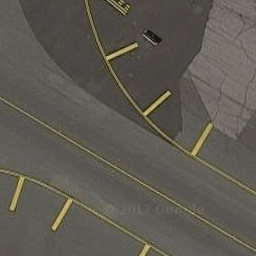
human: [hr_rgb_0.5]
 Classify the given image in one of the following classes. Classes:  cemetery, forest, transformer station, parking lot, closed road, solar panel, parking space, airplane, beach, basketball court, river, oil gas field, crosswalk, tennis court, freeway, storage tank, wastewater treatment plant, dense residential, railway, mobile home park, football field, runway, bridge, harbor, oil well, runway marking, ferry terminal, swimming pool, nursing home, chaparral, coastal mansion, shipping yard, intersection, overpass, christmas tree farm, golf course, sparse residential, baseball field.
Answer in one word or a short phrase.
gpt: runway marking